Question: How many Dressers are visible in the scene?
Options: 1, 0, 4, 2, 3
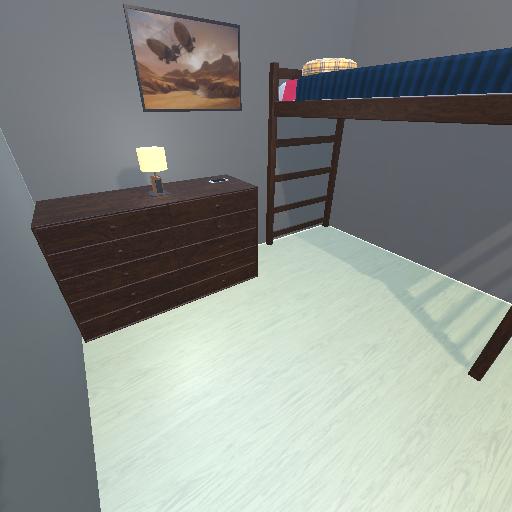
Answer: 1